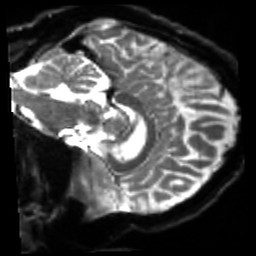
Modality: sbref
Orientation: sagittal
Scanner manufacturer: siemens
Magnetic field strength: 3 T
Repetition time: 4 s
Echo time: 0.0594 s